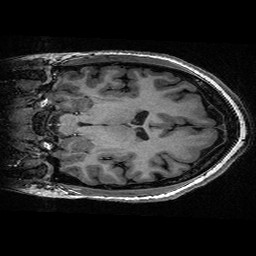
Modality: T1w
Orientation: coronal
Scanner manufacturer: ge
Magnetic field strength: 3 T
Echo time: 0.00318 s